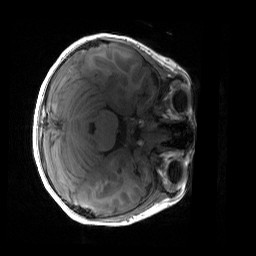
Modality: T1w
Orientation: axial
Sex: female
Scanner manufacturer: siemens
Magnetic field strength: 3 T
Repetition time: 1.9 s
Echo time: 0.00243 s